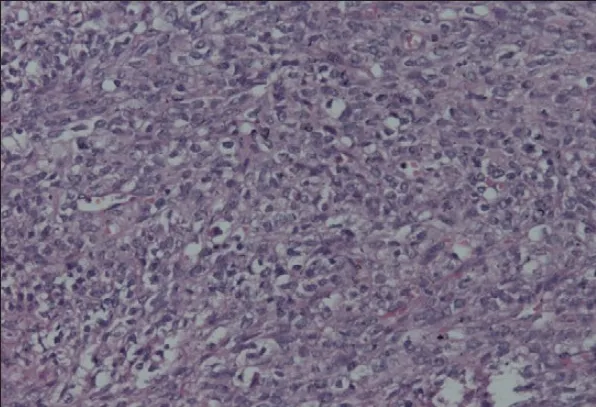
Photomicrograph showing oval to spindle cells with mild to moderate pleomorphism and high mitotic activity, H & E stain (200X).
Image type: pathology (h&e)